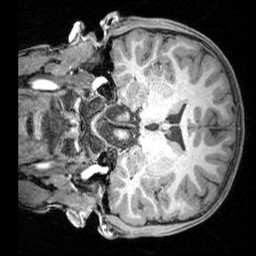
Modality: T1w
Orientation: coronal
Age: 10
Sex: male
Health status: ill
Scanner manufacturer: siemens
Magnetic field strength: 3 T
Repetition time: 1.6 s
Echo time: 0.00179 s